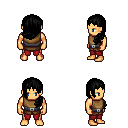
a pixel art fantasy rpg character, male body template, human, tanned skin, leather chest armor, red pants, black left-swept hairstyle, four views (front, back, left, right), 2x2 character sprite sheet, small pixel art, hard edges, no anti-aliasing